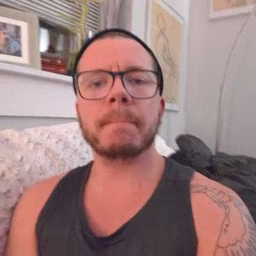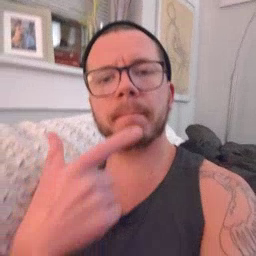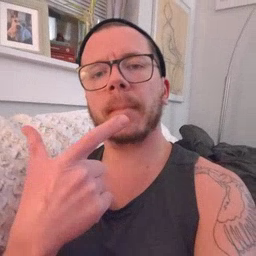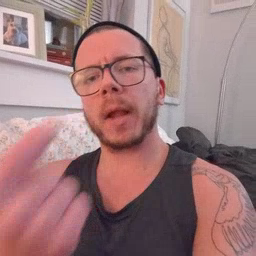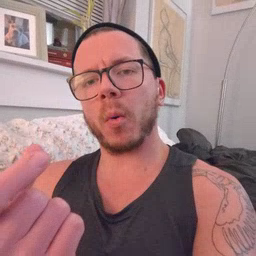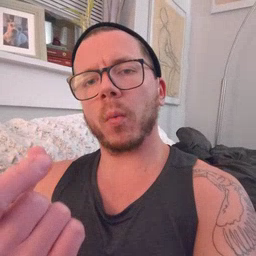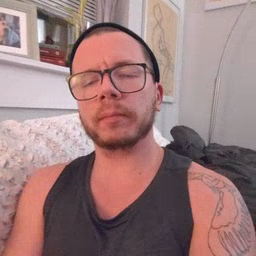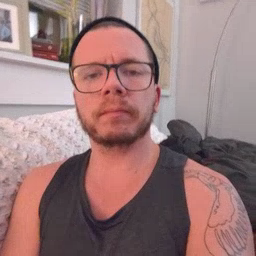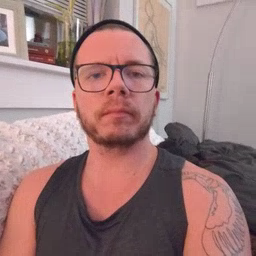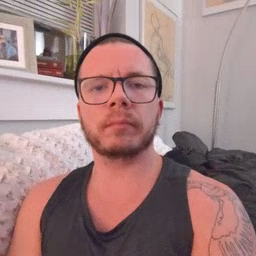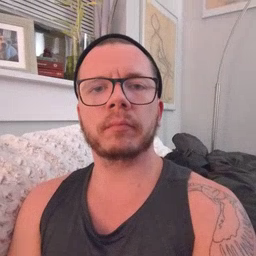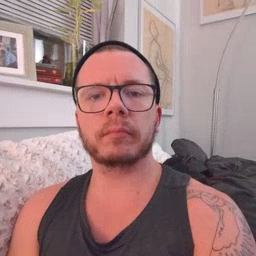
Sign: go